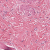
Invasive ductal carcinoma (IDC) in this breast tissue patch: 0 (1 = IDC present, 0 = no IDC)